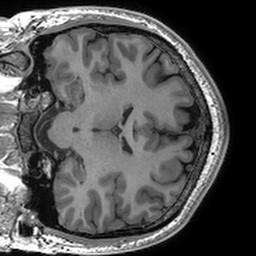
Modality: T1w
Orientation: coronal
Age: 21
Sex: male